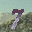
Label: 7